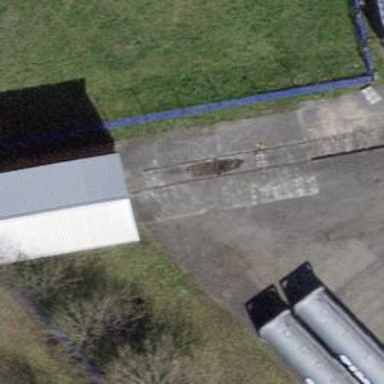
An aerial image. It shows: Industrial building.